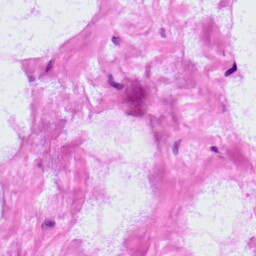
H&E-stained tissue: LymphNode